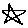
Label: star